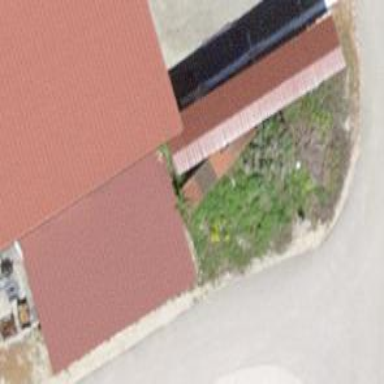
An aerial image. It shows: Building.